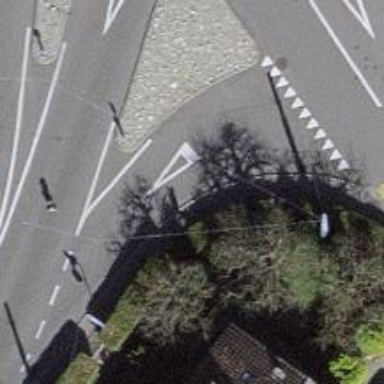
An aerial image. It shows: Sidewalk along the footway.